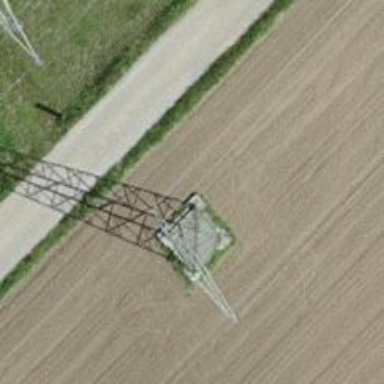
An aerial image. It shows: Lattice structure tower used for power transmission.